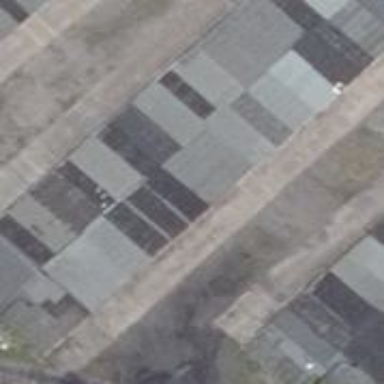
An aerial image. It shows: Group of garages.